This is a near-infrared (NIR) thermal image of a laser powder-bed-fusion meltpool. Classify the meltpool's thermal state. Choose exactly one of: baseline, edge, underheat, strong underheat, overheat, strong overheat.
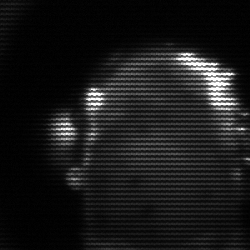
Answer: baseline